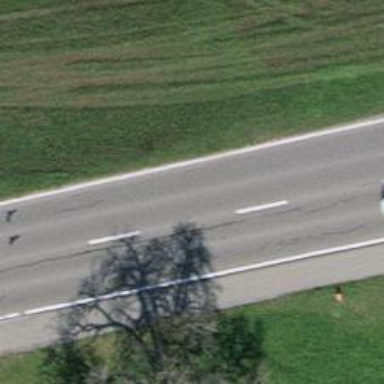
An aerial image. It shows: Asphalt road classified as primary highway.